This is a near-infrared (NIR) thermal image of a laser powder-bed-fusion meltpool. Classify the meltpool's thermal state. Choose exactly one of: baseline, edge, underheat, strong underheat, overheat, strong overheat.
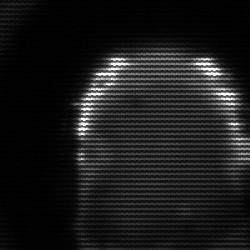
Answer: baseline